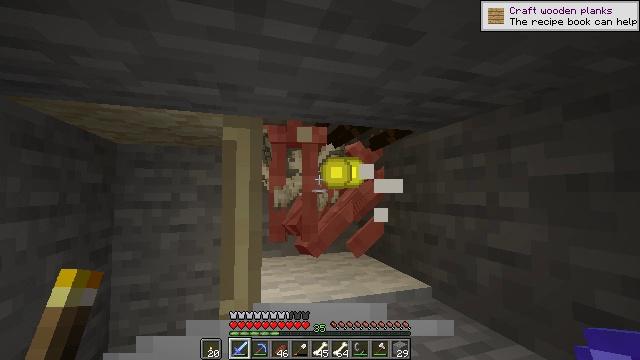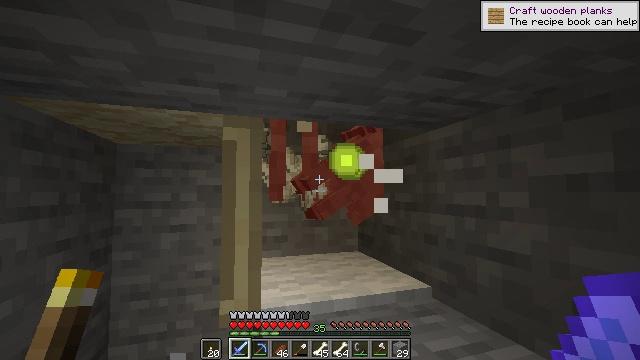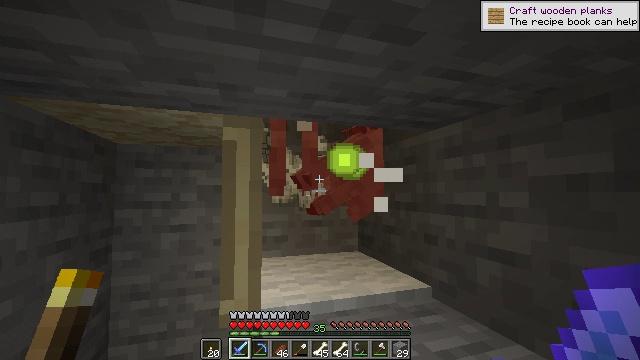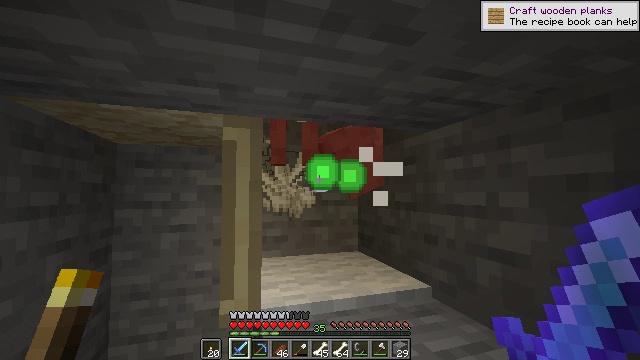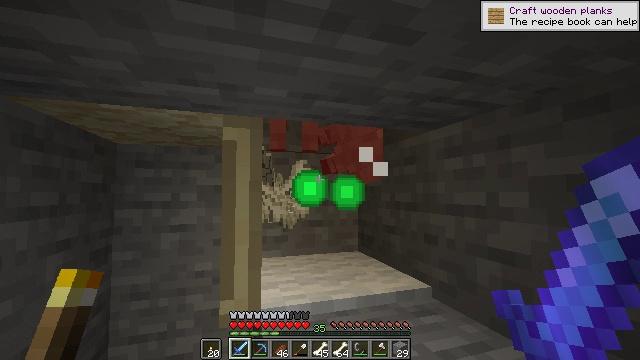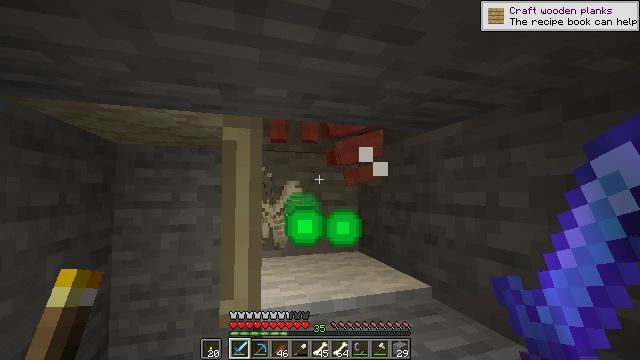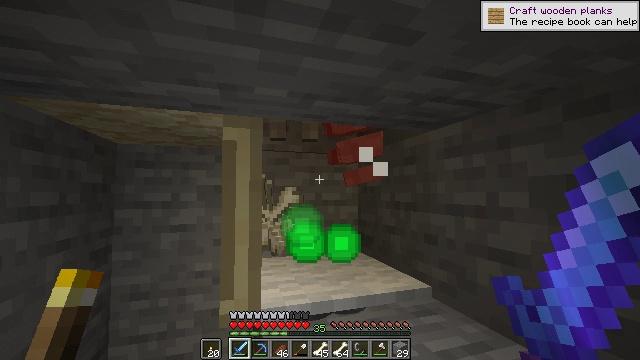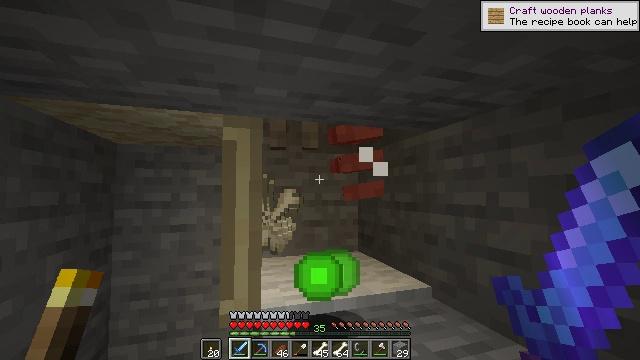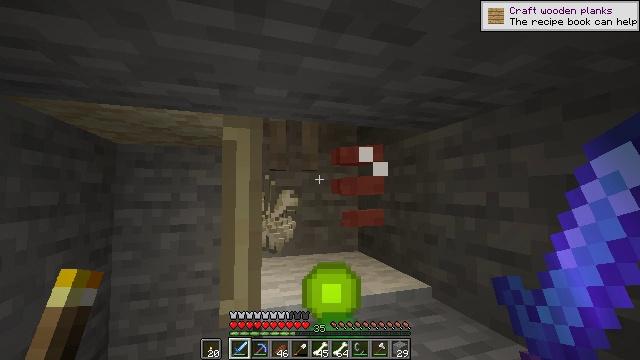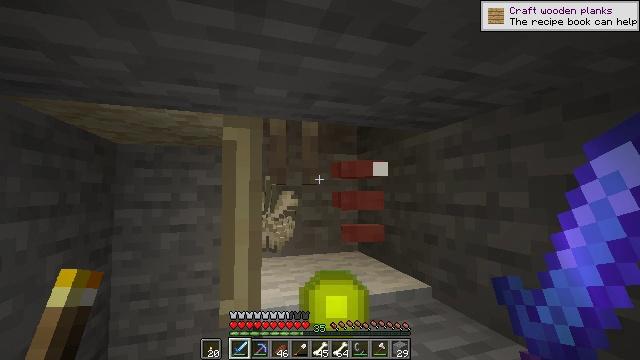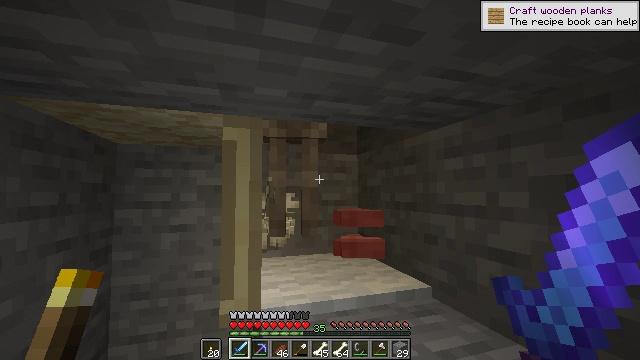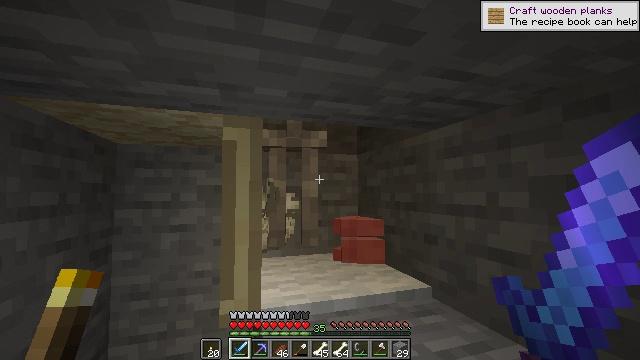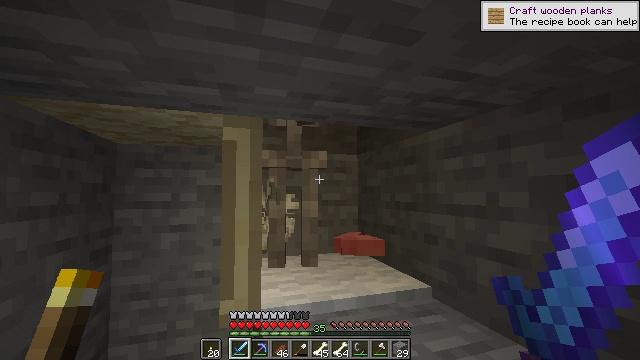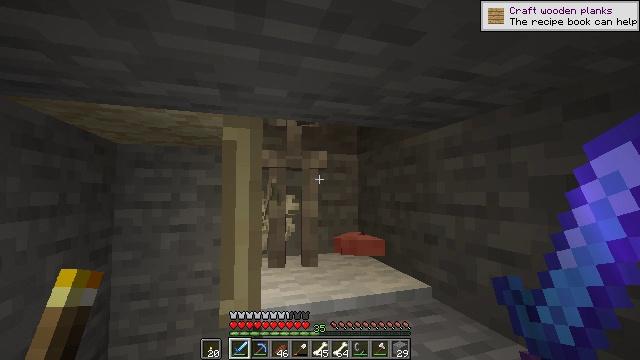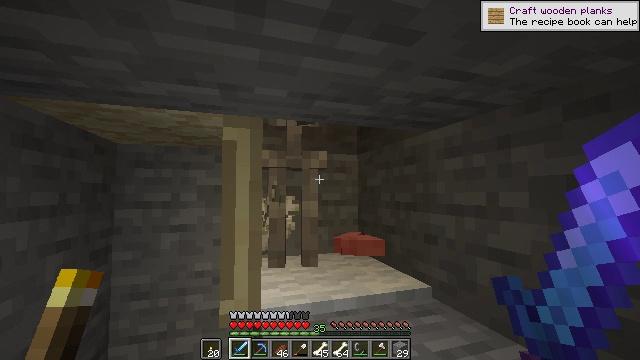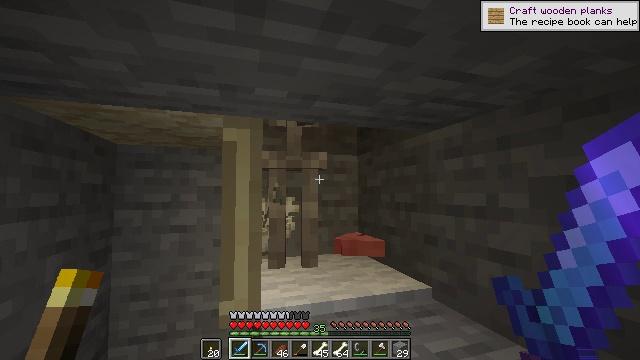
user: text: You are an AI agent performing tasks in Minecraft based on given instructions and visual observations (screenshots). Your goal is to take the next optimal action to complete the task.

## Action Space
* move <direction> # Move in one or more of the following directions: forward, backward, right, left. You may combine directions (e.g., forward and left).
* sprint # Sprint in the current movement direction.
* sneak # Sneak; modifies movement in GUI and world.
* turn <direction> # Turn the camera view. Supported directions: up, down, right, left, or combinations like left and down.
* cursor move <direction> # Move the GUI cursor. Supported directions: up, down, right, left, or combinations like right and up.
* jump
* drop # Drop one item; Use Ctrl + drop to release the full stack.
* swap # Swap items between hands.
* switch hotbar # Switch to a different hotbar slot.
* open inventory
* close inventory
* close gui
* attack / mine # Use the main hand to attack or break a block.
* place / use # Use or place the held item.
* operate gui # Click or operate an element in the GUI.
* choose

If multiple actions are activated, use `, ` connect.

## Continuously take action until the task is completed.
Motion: motion action
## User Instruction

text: Hunt the skeleton.
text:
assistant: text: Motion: no_op
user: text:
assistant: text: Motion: no_op
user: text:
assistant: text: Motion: no_op
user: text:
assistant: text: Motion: no_op
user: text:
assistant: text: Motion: no_op
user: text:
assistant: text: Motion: no_op
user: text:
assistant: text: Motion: no_op
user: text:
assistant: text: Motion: no_op
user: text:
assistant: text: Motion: no_op
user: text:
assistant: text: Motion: no_op
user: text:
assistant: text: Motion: no_op
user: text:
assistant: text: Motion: no_op
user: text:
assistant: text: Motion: no_op
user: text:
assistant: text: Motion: no_op
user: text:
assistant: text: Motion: no_op
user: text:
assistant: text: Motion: no_op
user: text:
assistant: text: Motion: no_op
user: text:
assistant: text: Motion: attack / mine
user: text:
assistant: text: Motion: attack / mine
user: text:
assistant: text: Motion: attack / mine
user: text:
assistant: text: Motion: attack / mine
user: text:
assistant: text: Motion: no_op
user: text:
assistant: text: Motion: no_op
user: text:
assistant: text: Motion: no_op
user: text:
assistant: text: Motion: no_op
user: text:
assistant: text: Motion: no_op
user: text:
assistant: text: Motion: no_op
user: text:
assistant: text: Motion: no_op
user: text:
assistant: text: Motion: no_op
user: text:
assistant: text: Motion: no_op